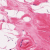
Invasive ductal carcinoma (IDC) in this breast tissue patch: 0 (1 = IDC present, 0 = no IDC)